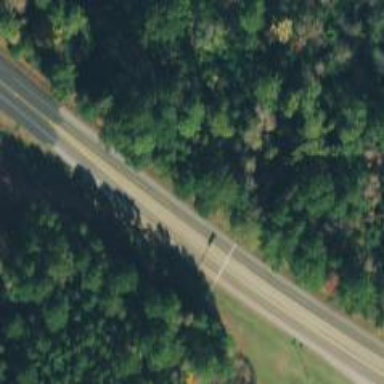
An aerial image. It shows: Asphalt road classified as trunk highway.